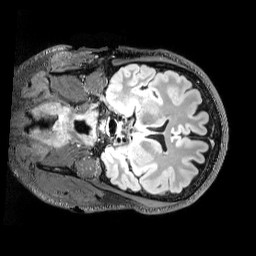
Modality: T2w
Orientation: coronal
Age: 37
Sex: male
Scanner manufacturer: siemens
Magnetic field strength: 3 T
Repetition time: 5 s
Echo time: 0.394 s